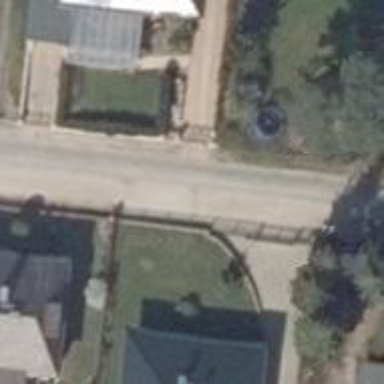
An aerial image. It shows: Residential road.